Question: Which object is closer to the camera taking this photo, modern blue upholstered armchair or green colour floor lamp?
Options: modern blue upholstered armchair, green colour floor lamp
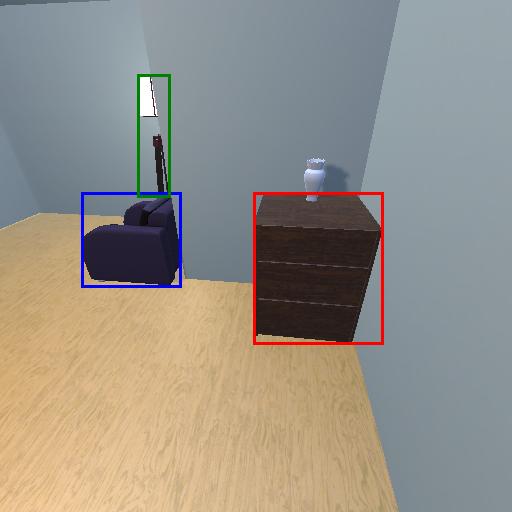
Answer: modern blue upholstered armchair